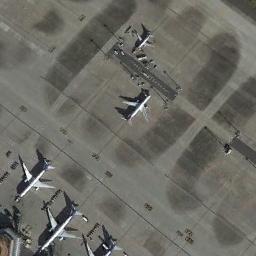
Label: airplane